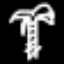
Label: palm tree